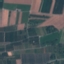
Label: PermanentCrop